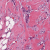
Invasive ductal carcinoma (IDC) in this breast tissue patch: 1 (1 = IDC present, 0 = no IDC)